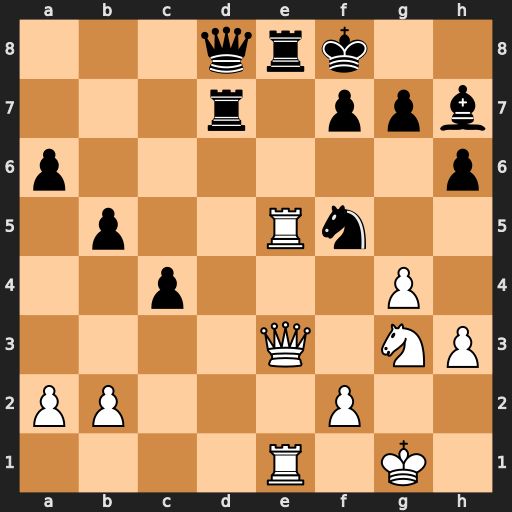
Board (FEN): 3qrk2/3r1ppb/p6p/1p2Rn2/2p3P1/4Q1NP/PP3P2/4R1K1
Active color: w
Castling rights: -
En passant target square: -
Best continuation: Rxe8+ Qxe8 Qxe8#